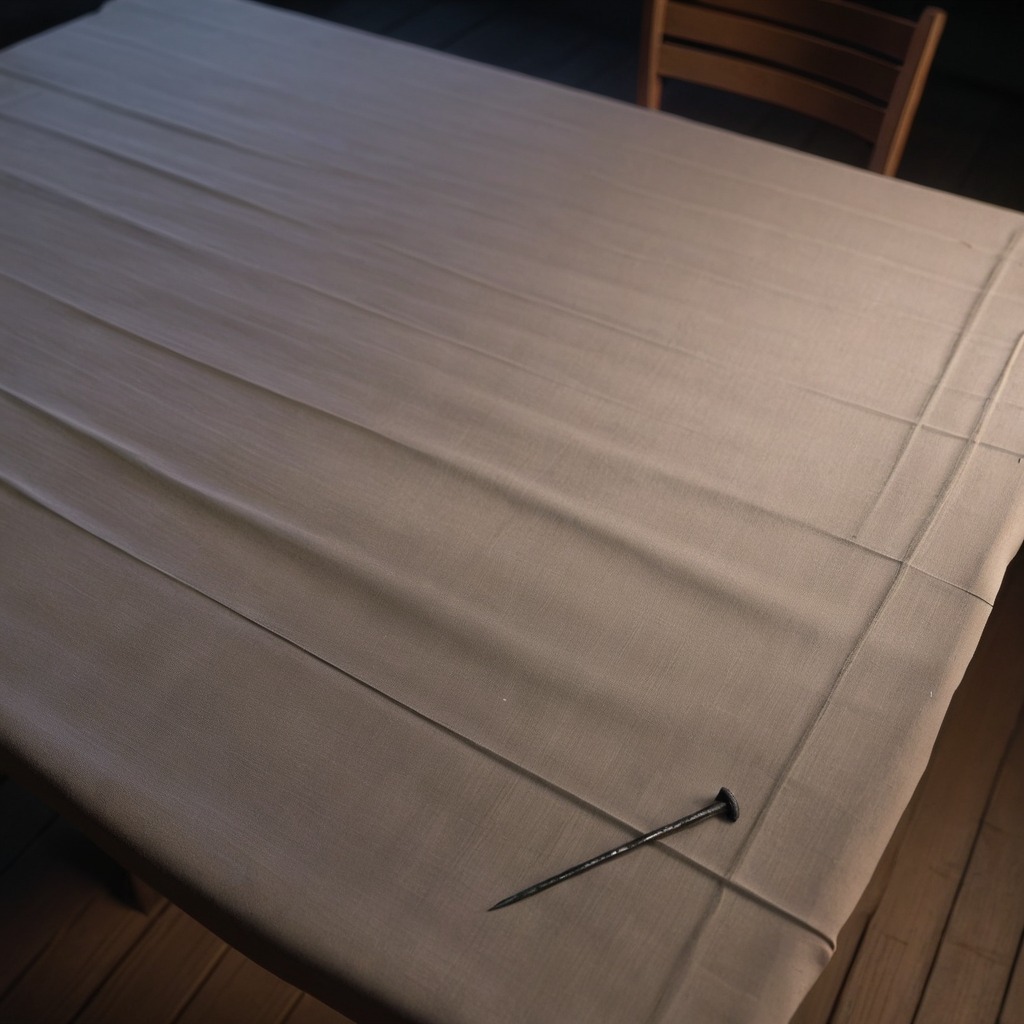
A nail lying on a wooden table in a workshop at night.